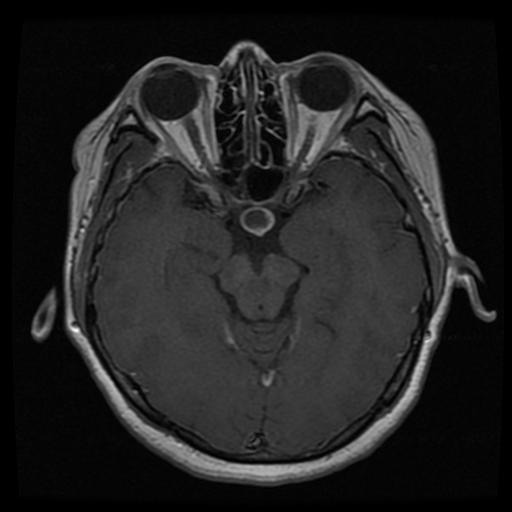
Label: pituitary